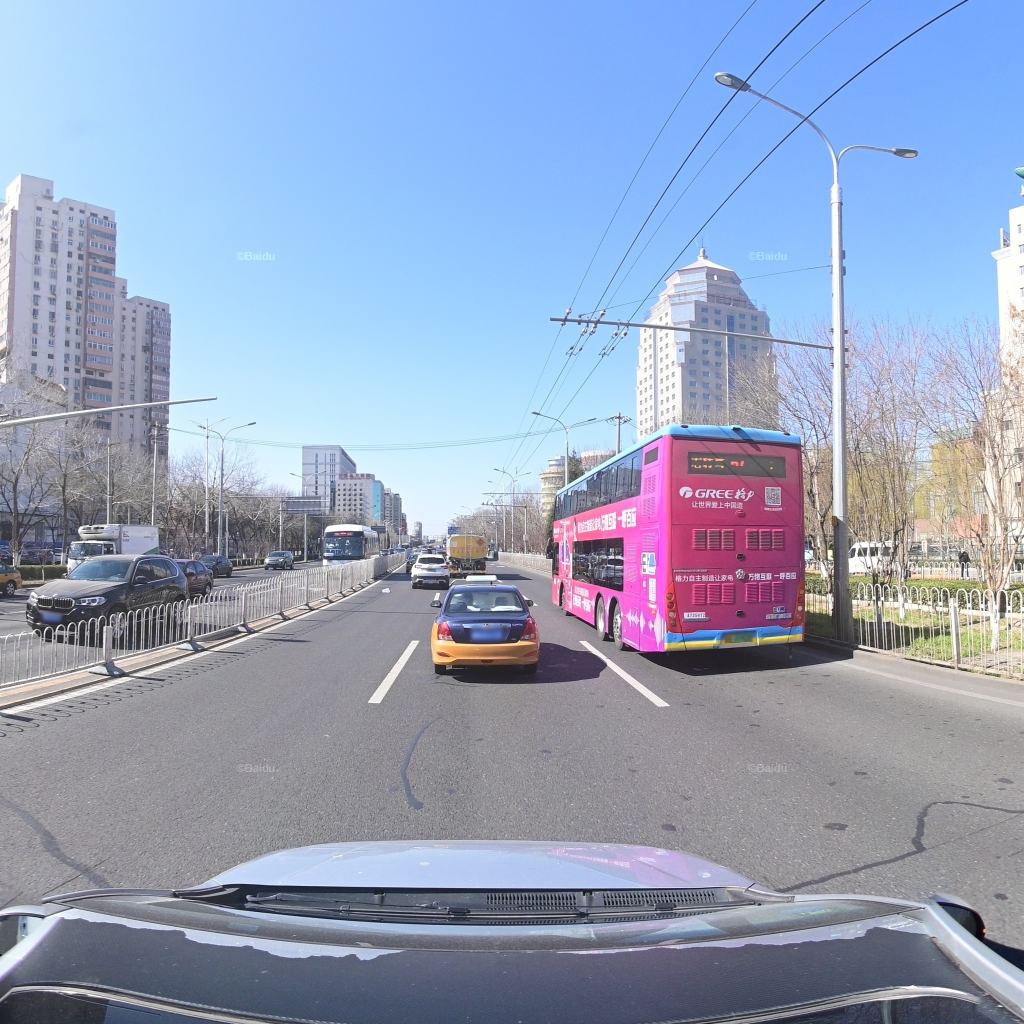
Region: Fengtai
Road damage annotations: longitudinal patch, transverse patch, longitudinal patch, transverse patch, transverse patch